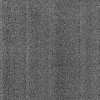
Atmospheric dust classification: dusty